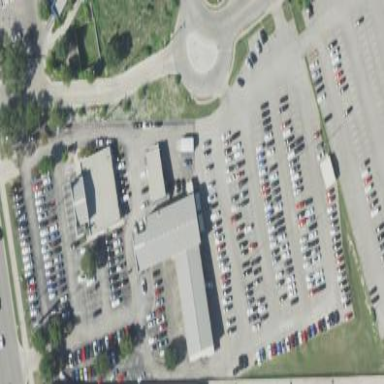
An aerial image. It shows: Shop that sells cars.